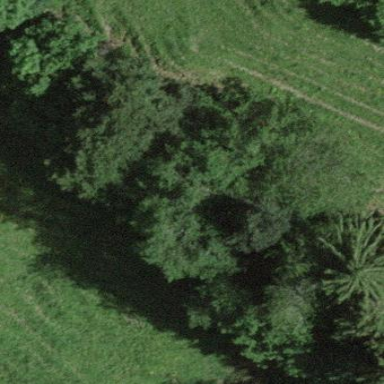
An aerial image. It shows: Forest with mixed types of leaves.